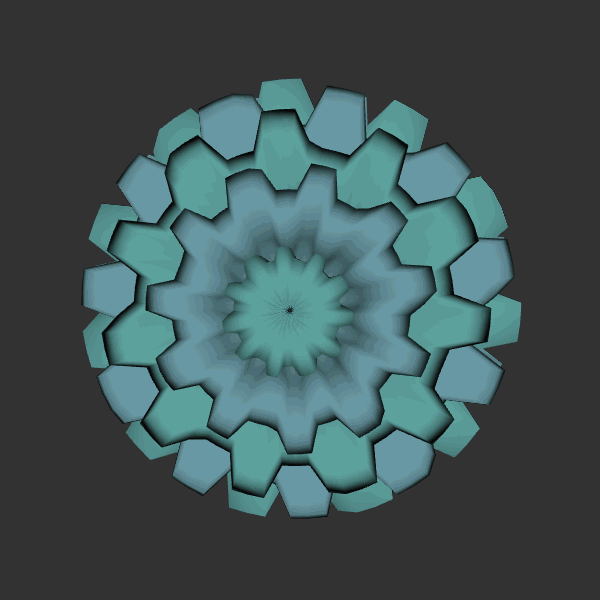
Background: dark